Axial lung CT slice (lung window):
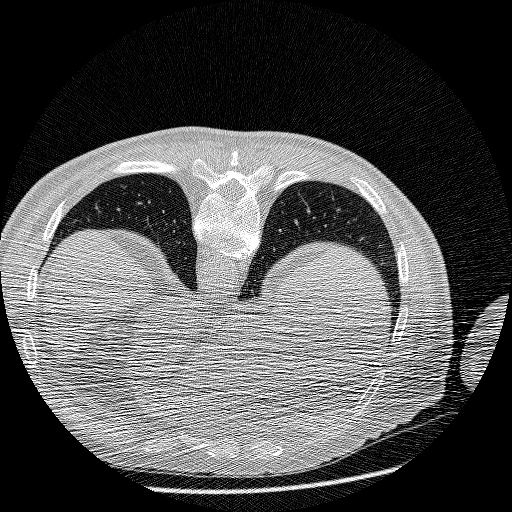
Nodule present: no